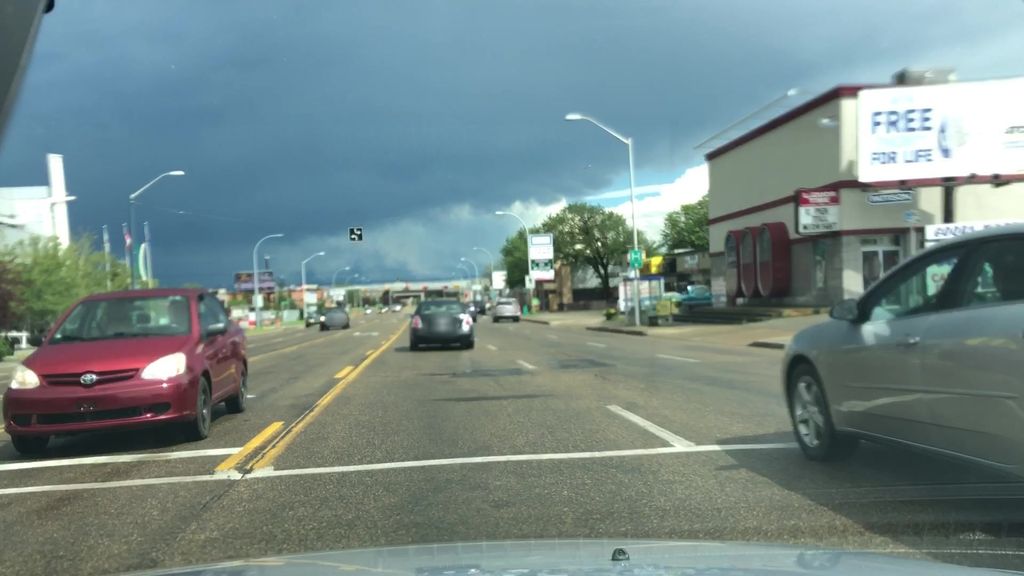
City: edmonton